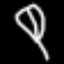
Label: leaf